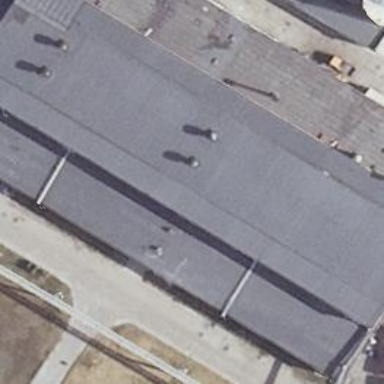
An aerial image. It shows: Industrial building.